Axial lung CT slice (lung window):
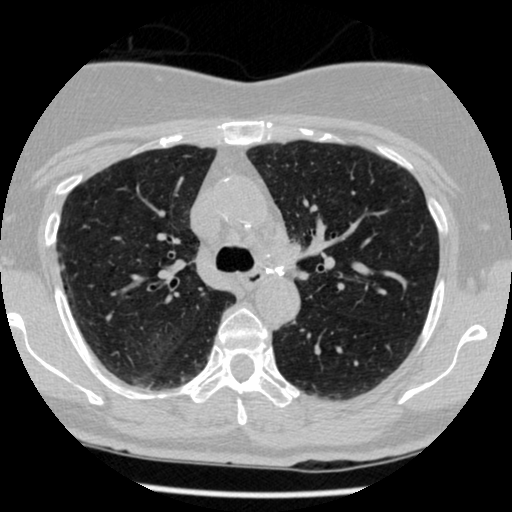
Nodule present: no